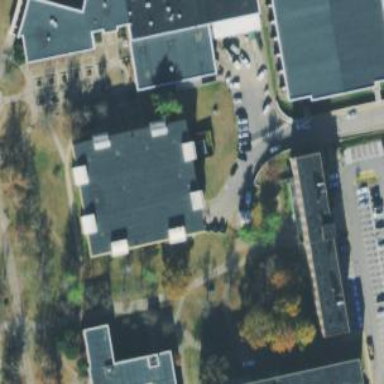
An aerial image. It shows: Library building.